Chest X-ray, PA view. Patient: 43 years old, sex F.
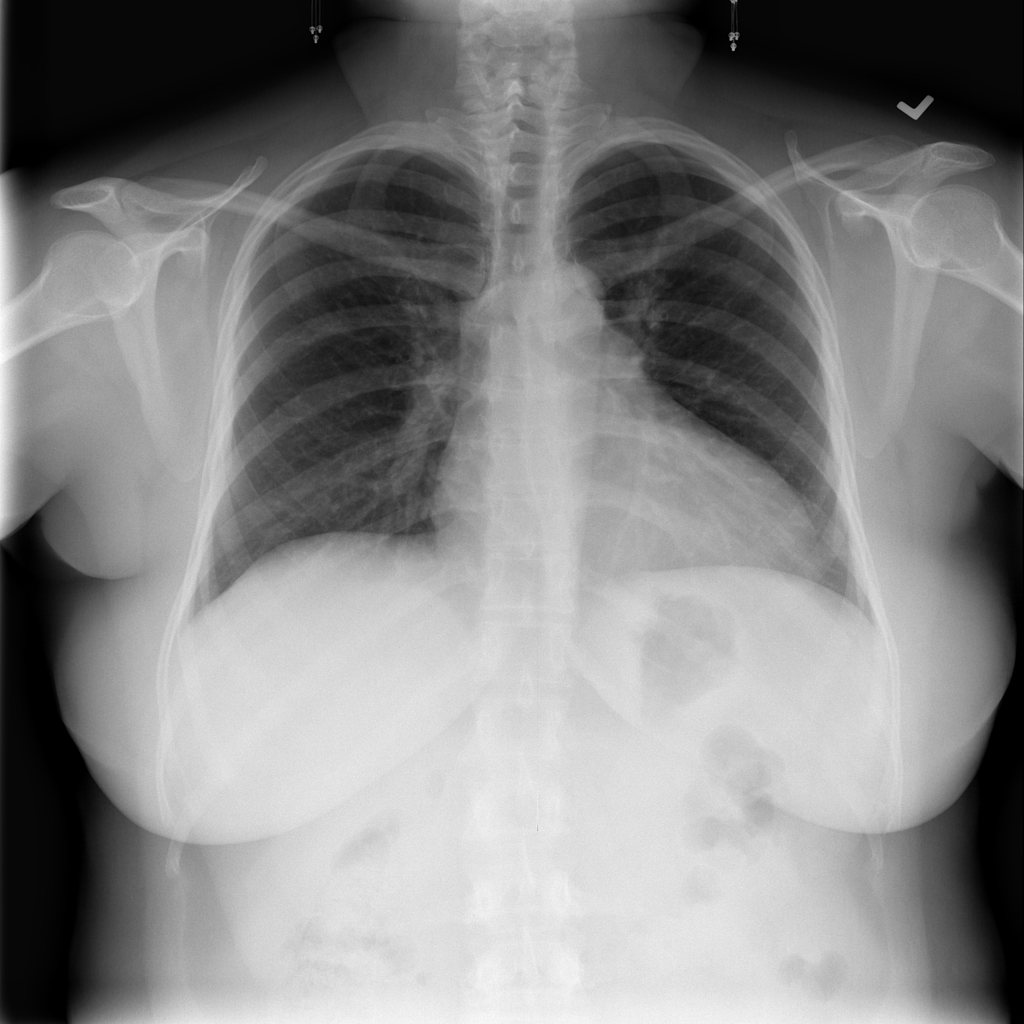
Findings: No Finding